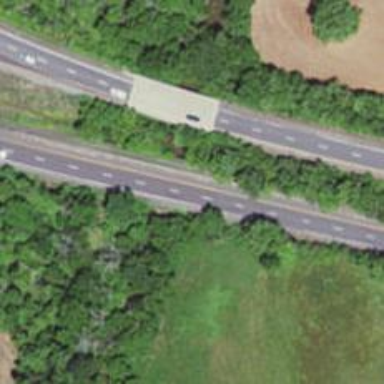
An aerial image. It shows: Expressway bridge with asphalt surface at the trunk highway level.